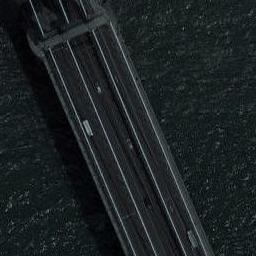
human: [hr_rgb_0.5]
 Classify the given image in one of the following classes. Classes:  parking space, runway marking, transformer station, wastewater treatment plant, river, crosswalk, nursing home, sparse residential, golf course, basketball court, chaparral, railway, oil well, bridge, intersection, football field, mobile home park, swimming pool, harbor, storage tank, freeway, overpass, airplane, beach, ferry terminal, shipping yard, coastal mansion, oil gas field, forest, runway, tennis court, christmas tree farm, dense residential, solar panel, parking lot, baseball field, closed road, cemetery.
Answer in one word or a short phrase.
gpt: bridge